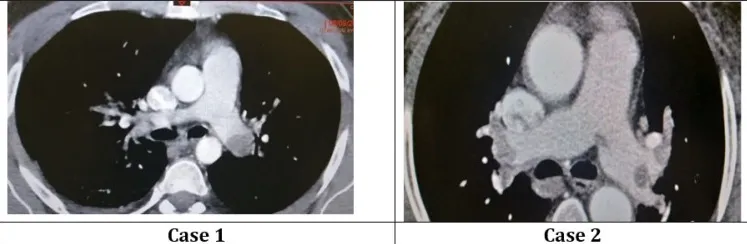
Axial cut of thoracic computed tomography angiography showing embolism in right and left pulmonary artery.
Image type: radiology (ct)